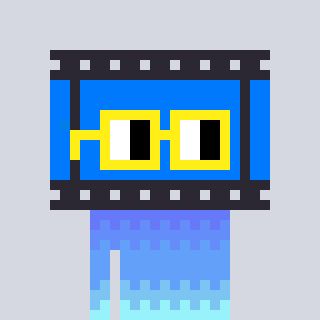
a pixel art character with square yellow glasses, a film strip-shaped head and a grayscale-colored body on a cool background